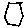
Label: hexagon